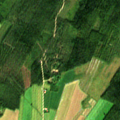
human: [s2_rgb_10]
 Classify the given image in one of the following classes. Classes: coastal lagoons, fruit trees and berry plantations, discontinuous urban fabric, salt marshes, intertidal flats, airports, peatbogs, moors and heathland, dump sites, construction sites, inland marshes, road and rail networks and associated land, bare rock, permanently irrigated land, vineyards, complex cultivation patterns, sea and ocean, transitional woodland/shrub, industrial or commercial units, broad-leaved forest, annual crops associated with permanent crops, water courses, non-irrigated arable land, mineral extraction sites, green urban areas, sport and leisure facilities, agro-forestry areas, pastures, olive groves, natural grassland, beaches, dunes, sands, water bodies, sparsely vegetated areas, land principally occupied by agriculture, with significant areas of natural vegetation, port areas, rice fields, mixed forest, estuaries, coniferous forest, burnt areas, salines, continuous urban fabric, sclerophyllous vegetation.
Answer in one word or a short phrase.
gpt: discontinuous urban fabric, non-irrigated arable land, coniferous forest, mixed forest, transitional woodland/shrub